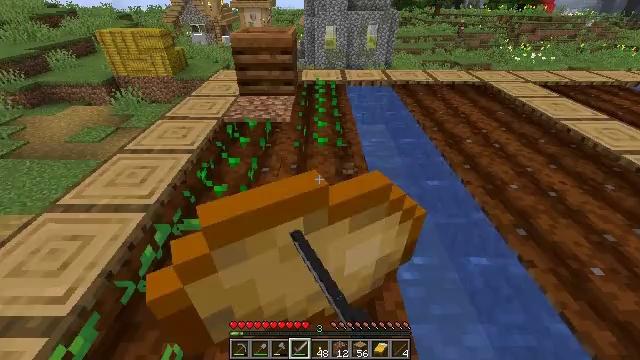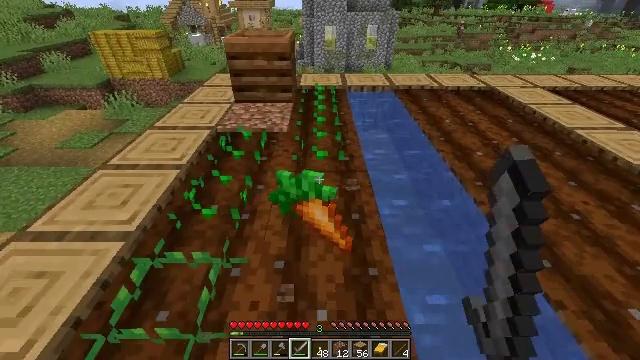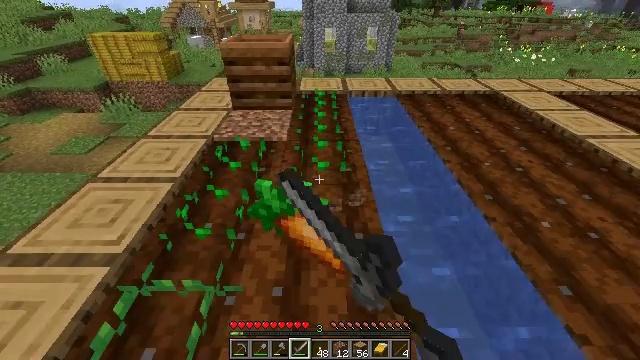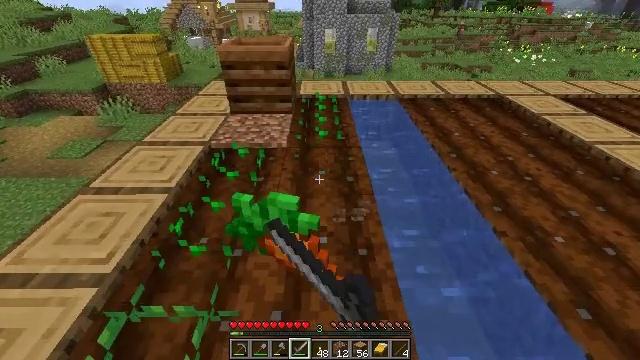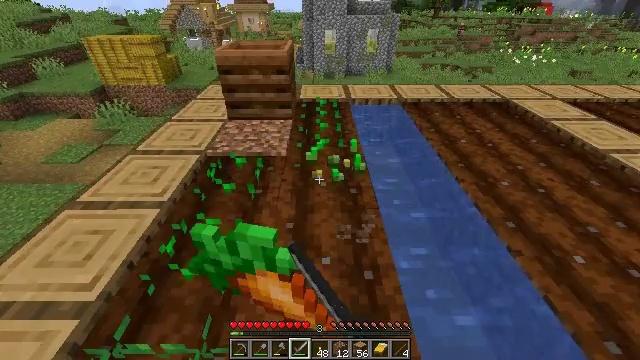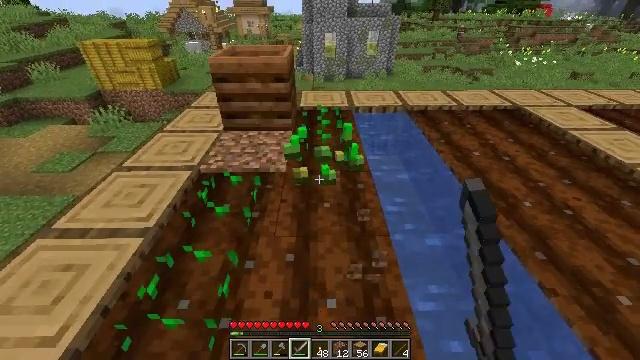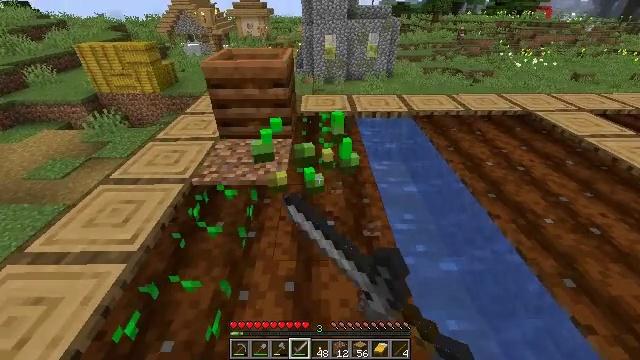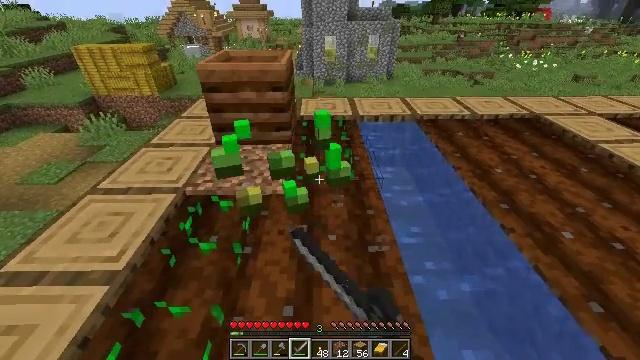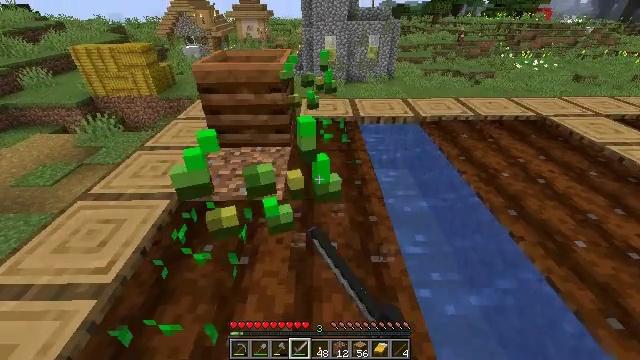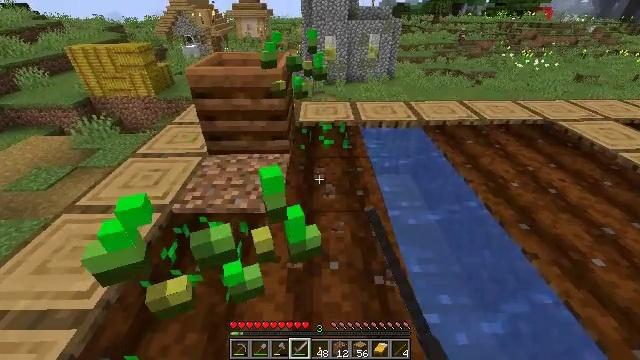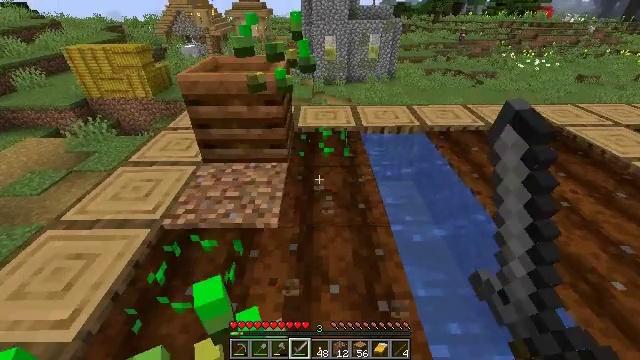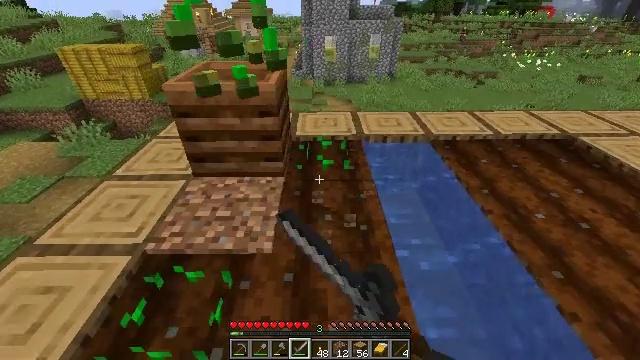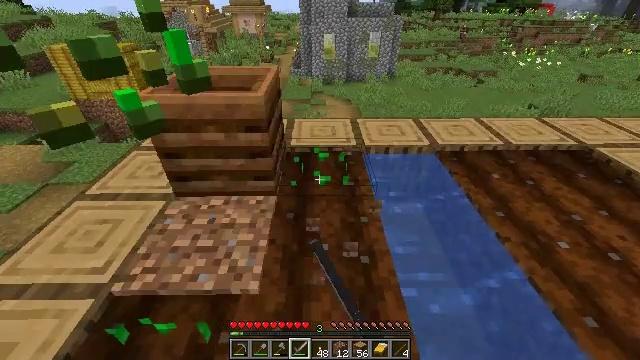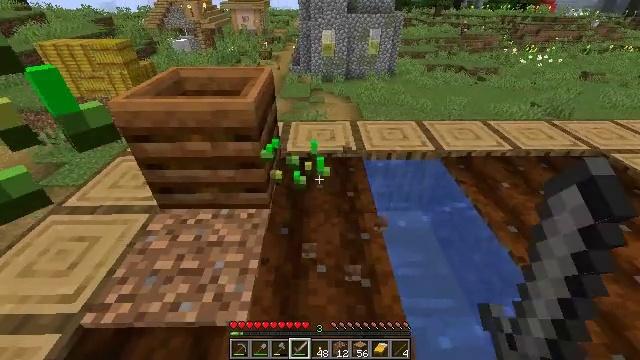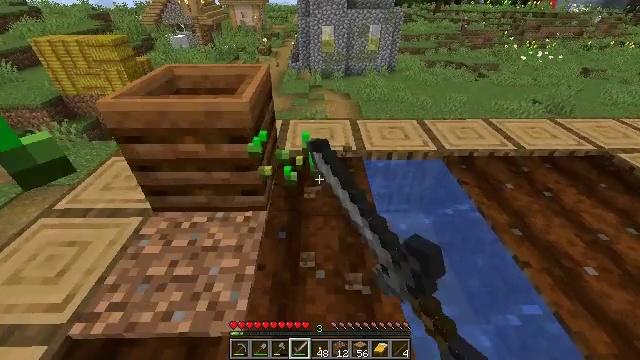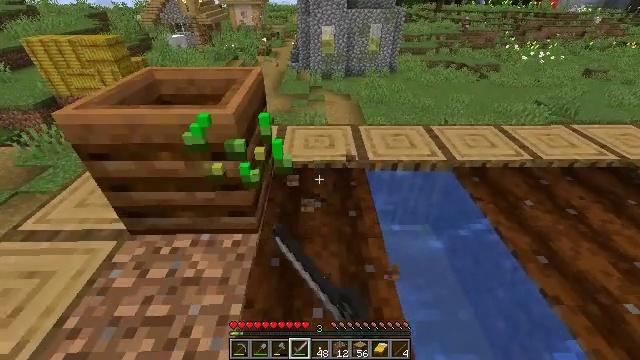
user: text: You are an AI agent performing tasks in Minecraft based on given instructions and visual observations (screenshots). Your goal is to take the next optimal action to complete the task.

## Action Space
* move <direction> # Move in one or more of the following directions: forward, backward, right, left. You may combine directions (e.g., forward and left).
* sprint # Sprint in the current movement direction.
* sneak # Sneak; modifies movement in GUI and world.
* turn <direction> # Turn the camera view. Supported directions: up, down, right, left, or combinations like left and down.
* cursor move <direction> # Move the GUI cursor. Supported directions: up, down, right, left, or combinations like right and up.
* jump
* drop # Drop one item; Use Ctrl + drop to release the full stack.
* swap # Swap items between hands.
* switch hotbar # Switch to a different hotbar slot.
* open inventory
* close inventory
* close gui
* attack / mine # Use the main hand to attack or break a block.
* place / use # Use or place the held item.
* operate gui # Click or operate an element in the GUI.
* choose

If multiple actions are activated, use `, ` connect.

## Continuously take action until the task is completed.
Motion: motion action
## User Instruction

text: Gather wheat by left-clicking on it.
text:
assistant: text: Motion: move forward, attack / mine
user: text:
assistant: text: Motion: move forward, attack / mine
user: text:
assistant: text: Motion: move forward, attack / mine
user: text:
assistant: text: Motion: move forward, attack / mine
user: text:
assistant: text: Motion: move forward, attack / mine
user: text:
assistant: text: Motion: move forward, attack / mine
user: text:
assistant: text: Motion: move forward, attack / mine
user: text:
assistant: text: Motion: move forward, attack / mine
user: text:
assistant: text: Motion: move forward, attack / mine
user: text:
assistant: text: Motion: move forward, attack / mine
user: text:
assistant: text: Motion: move forward, attack / mine
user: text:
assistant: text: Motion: move forward, attack / mine
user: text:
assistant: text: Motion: move forward, attack / mine
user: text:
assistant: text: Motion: move forward, attack / mine
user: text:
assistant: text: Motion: move forward, attack / mine
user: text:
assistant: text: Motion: move forward, attack / mine
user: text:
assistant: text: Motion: move forward, attack / mine
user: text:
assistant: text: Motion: move forward, attack / mine
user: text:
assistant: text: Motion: move forward, turn left and down
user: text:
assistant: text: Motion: move forward, turn left and down
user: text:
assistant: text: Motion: move forward, turn left and down
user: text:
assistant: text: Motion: move forward, turn left
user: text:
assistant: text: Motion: move forward and move right, turn left
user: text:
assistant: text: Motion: move forward and move right, turn left
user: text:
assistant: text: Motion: move forward and move right, turn left
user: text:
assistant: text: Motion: move forward, turn left
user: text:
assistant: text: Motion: move forward, turn left
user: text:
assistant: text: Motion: turn left
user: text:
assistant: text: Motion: turn left
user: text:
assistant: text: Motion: turn left